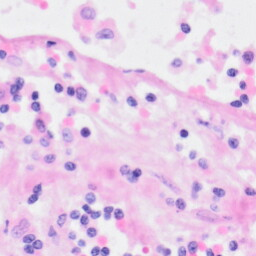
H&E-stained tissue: Kidney